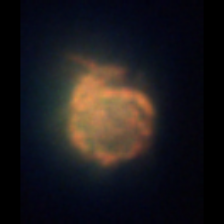
Taxon: Ciliates
Group: Other